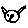
Label: cat